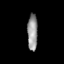
Tissue: prostate
Cell type: T cells
Senescence score: 0.6974
Nuclear area (px): 363
Mean DAPI intensity: 149.738